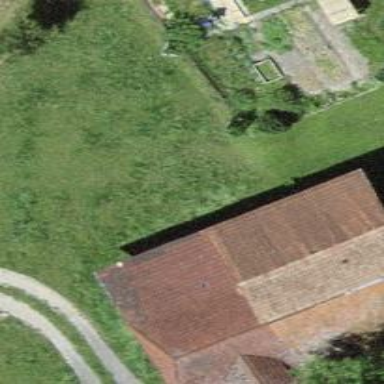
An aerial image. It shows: Rural barn.